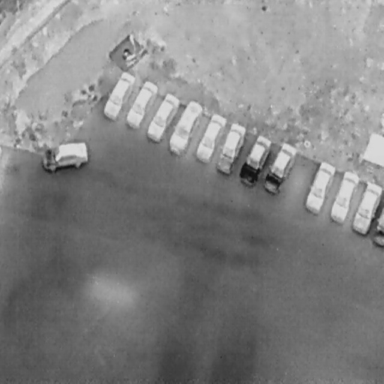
There are 13 Cars in the infrared image.